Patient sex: M
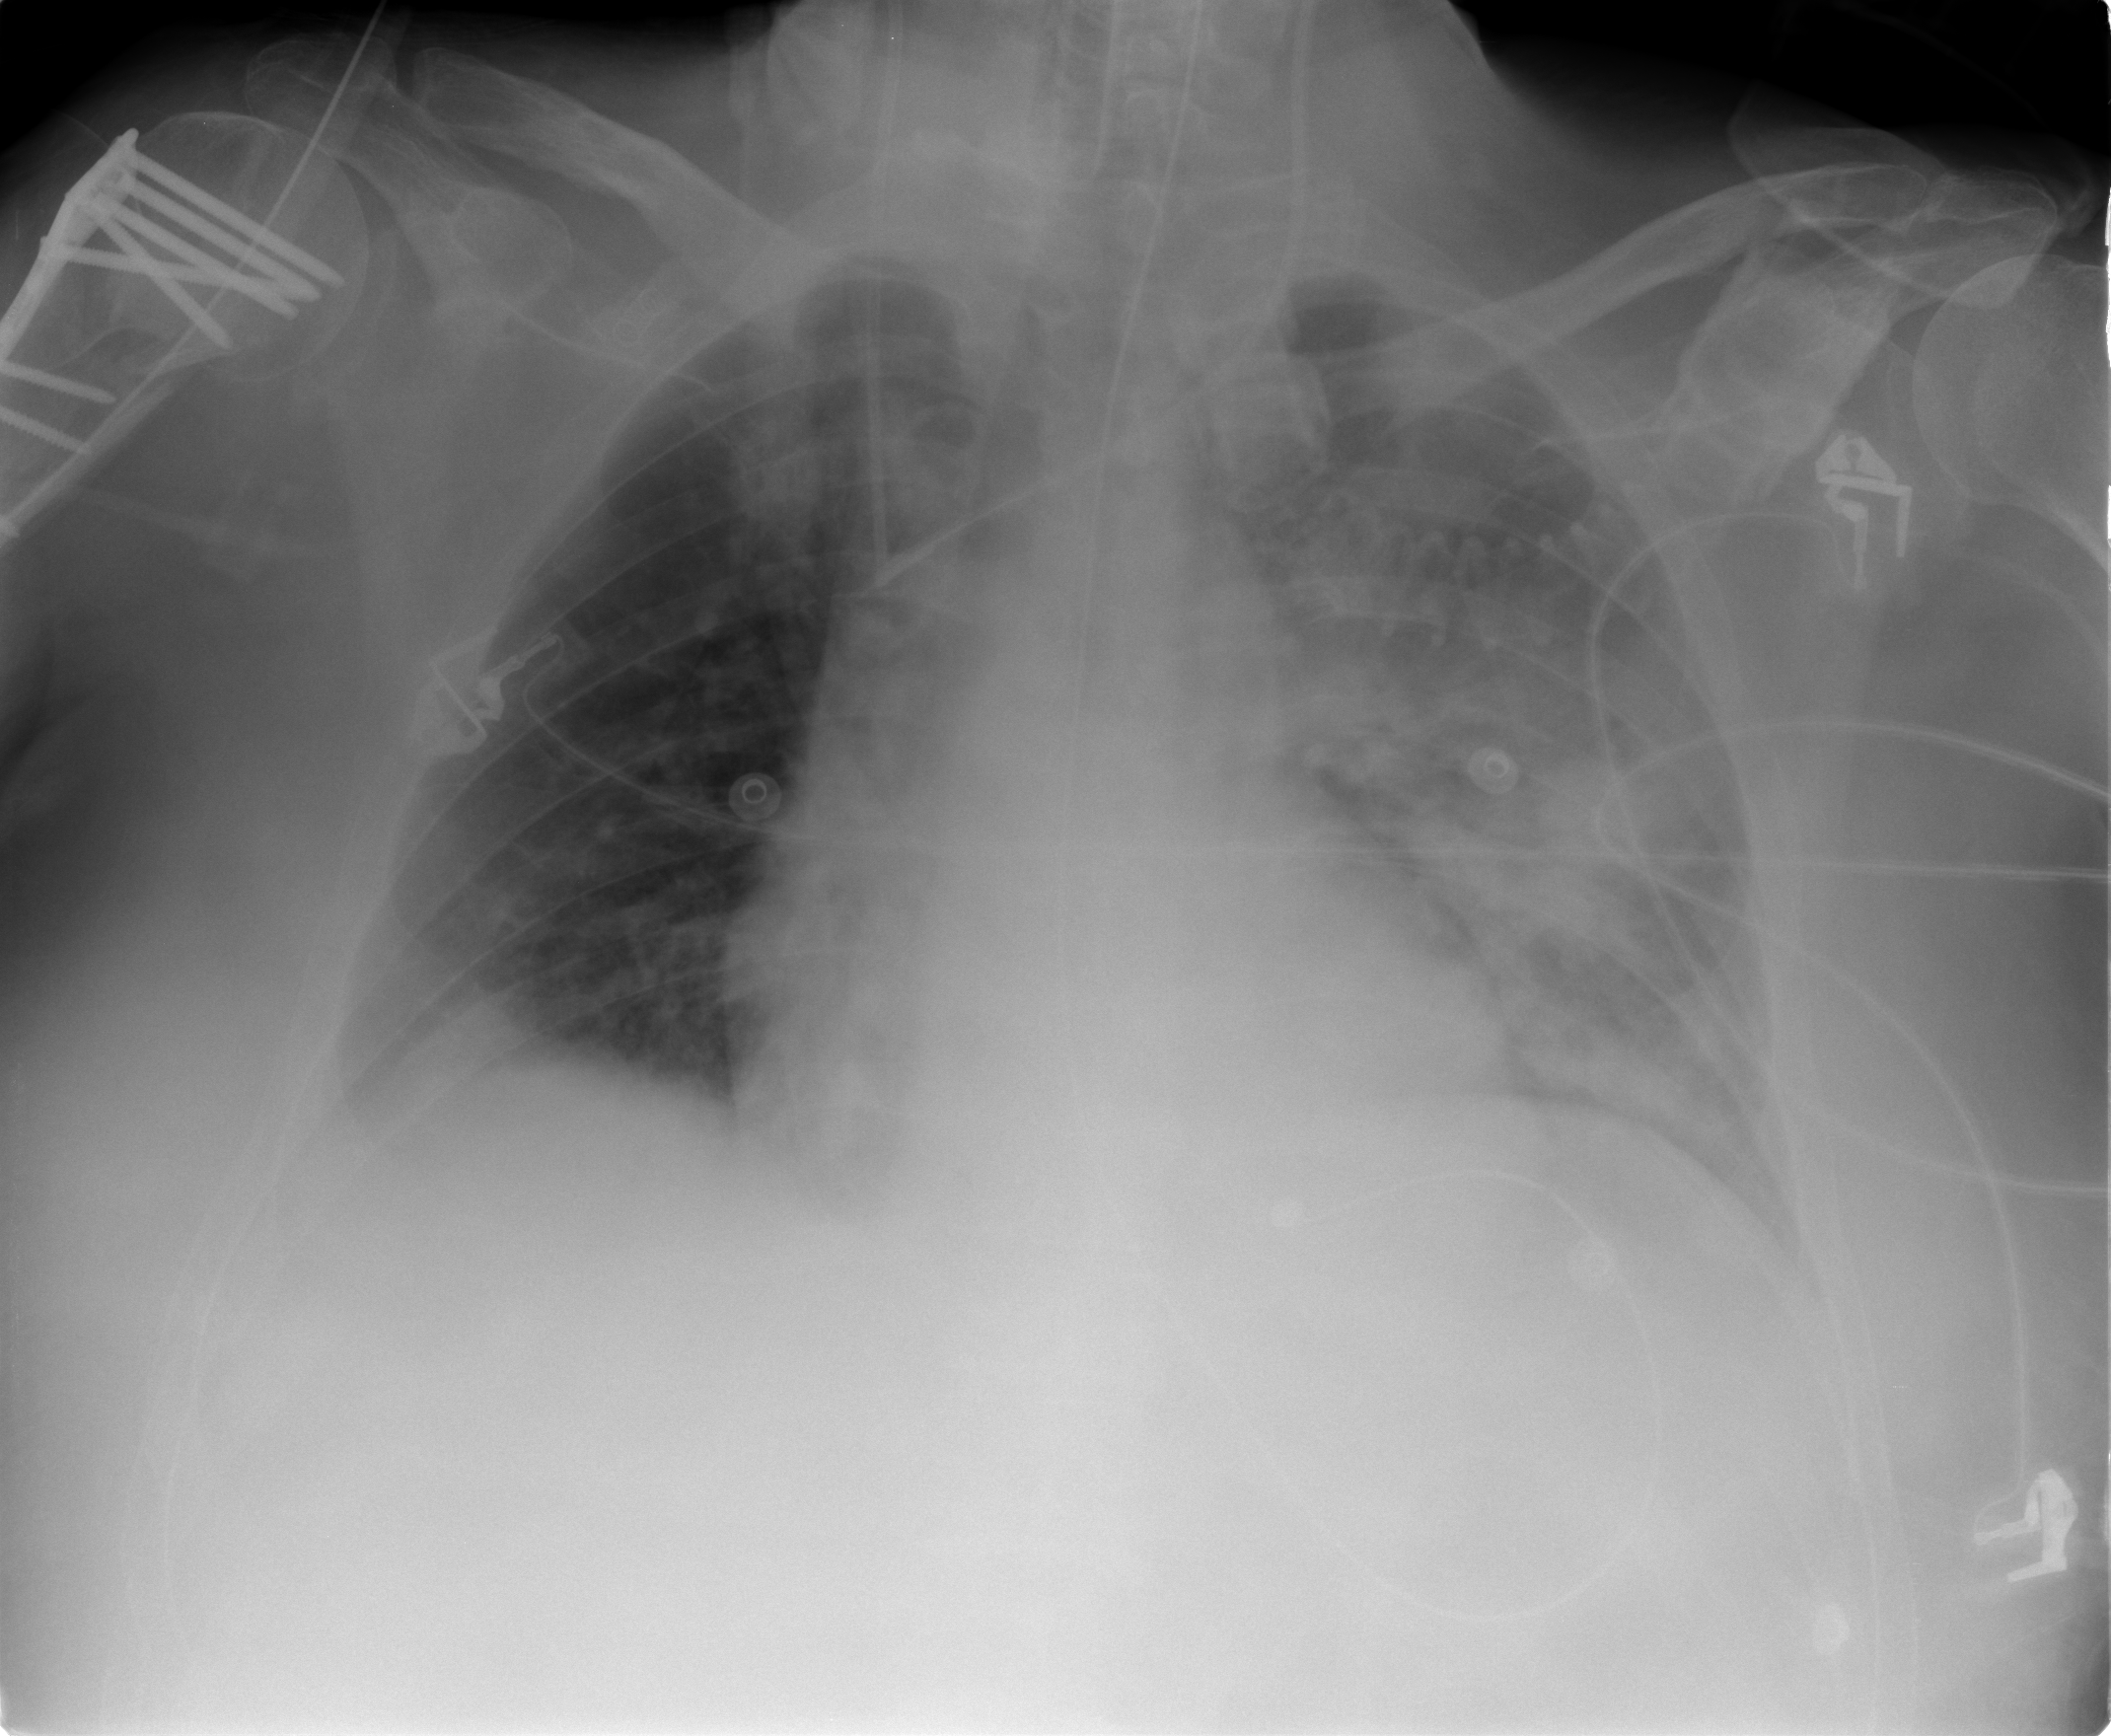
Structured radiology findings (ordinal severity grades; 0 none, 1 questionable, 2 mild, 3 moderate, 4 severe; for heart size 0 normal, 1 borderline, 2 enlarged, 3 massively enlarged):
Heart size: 2
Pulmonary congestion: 2
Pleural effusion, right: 2
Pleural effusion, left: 2
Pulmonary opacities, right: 1
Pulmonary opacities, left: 3
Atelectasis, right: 2
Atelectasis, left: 3